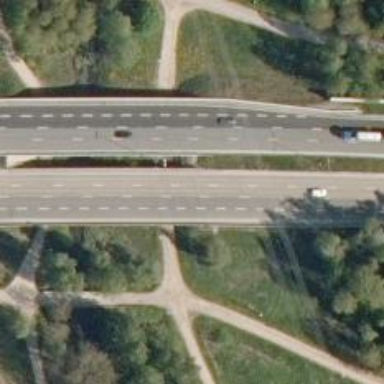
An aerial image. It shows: Trunk highway bridge with asphalt surface.